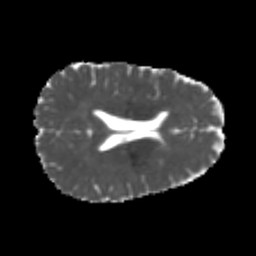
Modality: MD
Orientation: axial
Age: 26
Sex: female
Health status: healthy
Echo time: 0.074 s